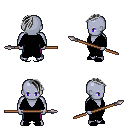
a pixel art fantasy rpg character, male body template, dark elf, purple skin, black robe, magenta pants, gray long mohawk hairstyle, black slippers, spear, four views (front, back, left, right), 2x2 character sprite sheet, small pixel art, hard edges, no anti-aliasing